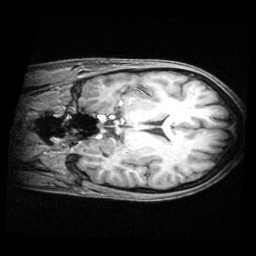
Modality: T1w
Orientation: coronal
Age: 23
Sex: male
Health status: healthy